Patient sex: F
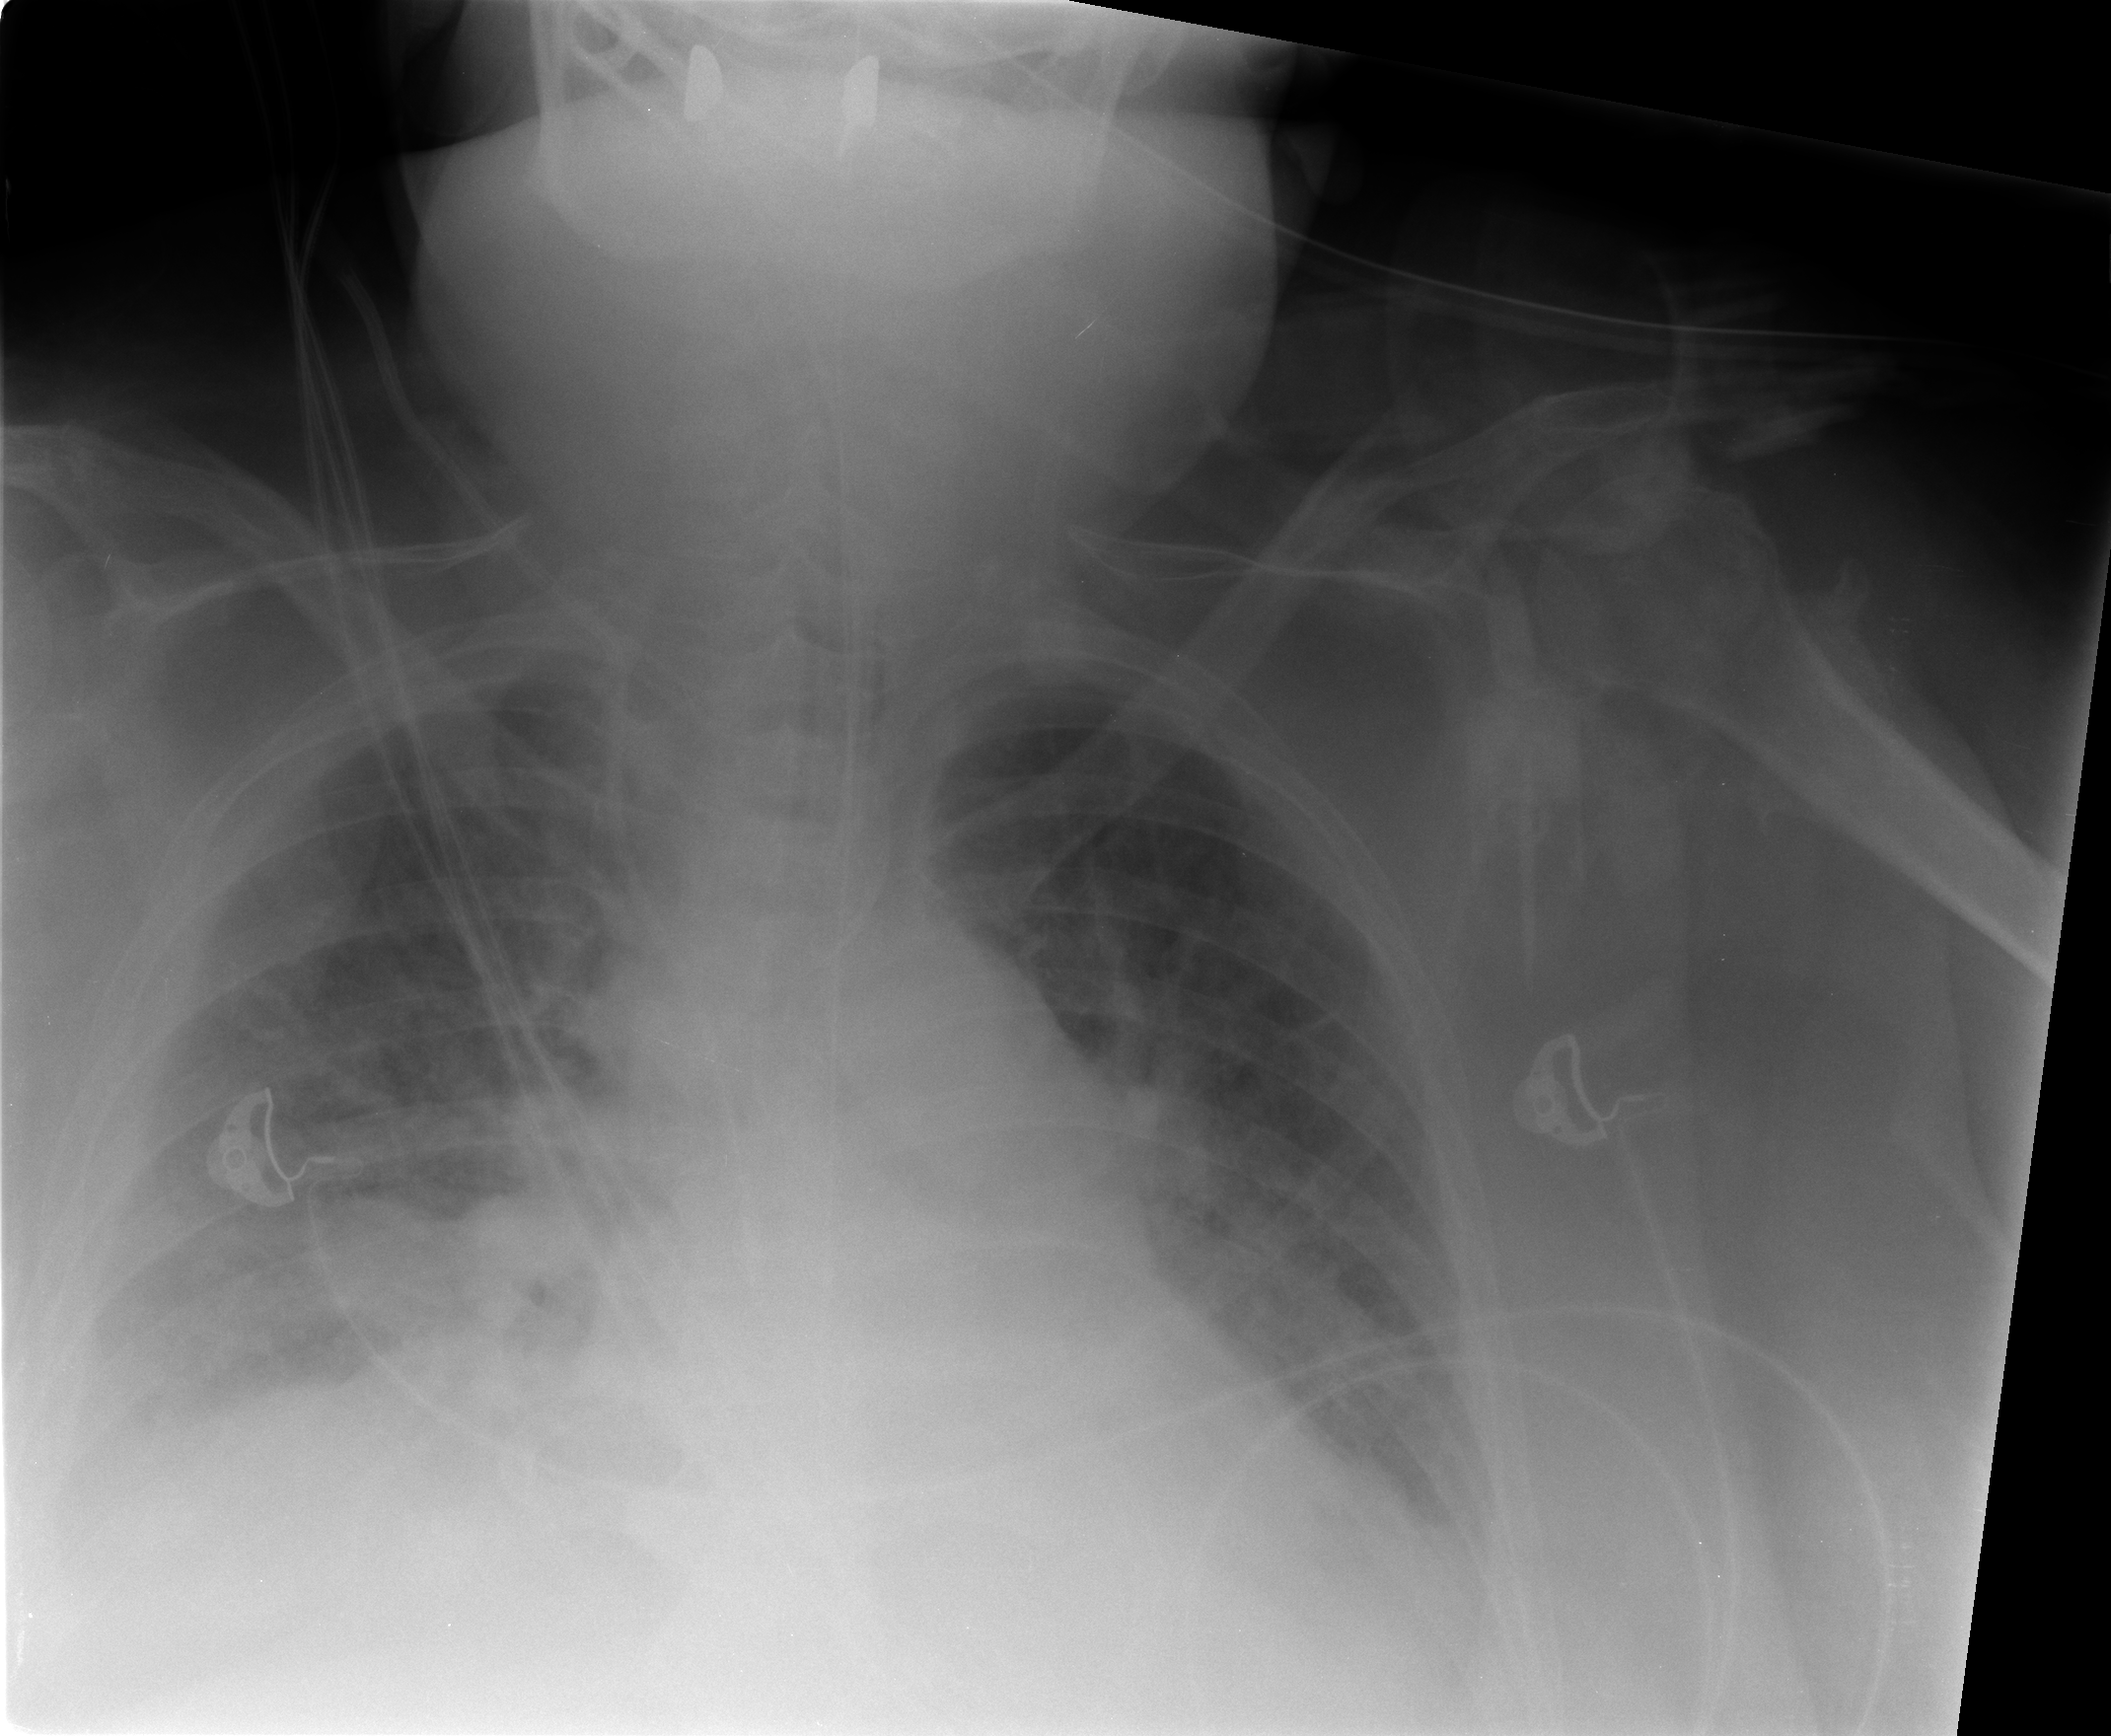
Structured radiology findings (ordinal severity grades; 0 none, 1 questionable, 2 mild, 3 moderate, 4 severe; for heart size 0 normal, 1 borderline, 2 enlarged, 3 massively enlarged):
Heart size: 1
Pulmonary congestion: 3
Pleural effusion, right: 2
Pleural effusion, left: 2
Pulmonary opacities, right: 3
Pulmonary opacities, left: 2
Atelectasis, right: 2
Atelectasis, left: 2